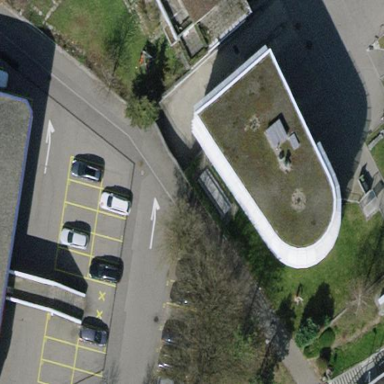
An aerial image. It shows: Office building with flat roof.